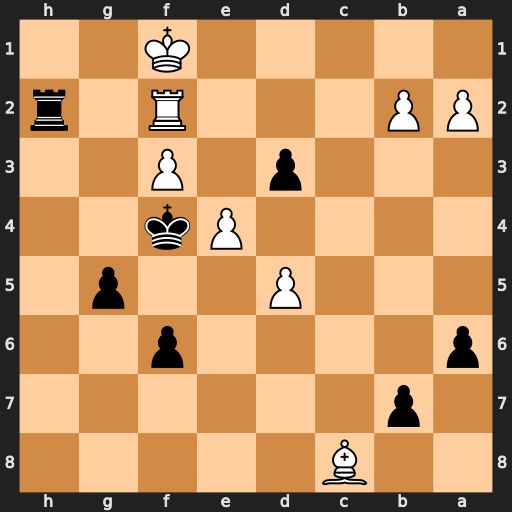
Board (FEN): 2B5/1p6/p4p2/3P2p1/4Pk2/3p1P2/PP3R1r/5K2
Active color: b
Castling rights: -
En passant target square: -
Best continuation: d2 Rxd2 Rxd2